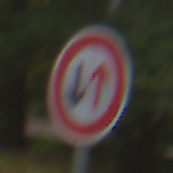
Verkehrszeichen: VorrangDesGegenverkehrs
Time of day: Midday
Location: Outdoor (Nature)
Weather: Overcast
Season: Autumn
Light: Natural